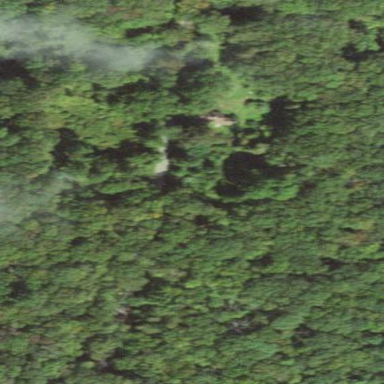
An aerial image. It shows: Woodland consisting mainly of needle-leaved trees.